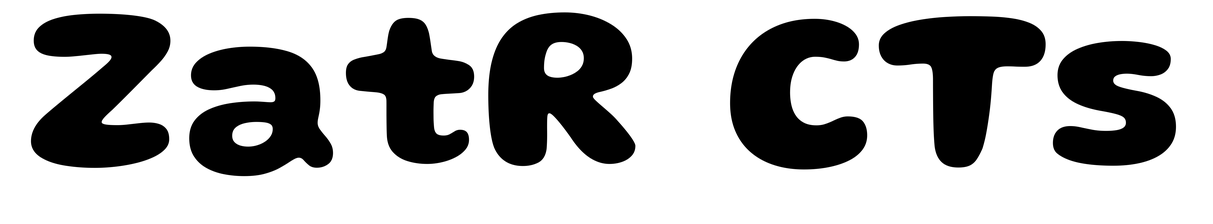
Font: Gluten_Bold